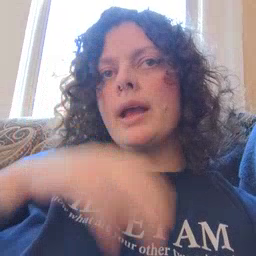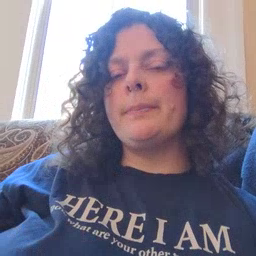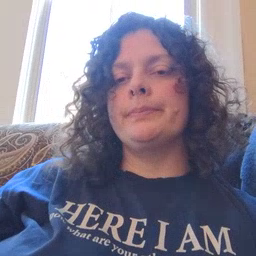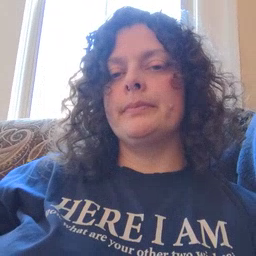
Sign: look